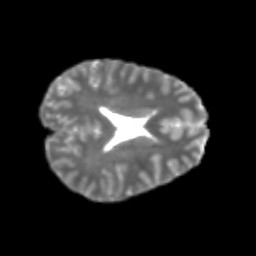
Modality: T2w
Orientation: axial
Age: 23
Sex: male
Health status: healthy
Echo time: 0.074 s